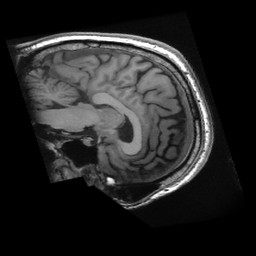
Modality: T1w
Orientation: sagittal
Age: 50
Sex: male
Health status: healthy
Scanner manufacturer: ge
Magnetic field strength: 3 T
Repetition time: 0.008412 s
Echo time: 0.003088 s